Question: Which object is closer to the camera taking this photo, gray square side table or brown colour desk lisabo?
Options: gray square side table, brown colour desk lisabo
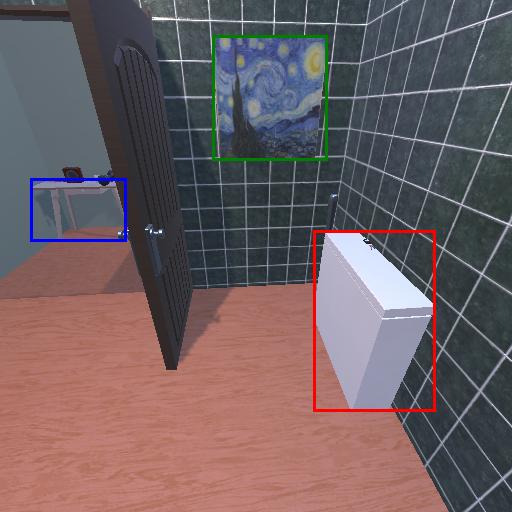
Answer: gray square side table